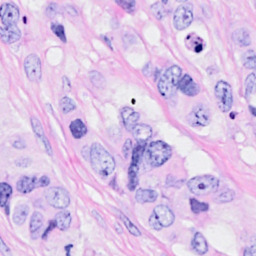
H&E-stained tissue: Breast